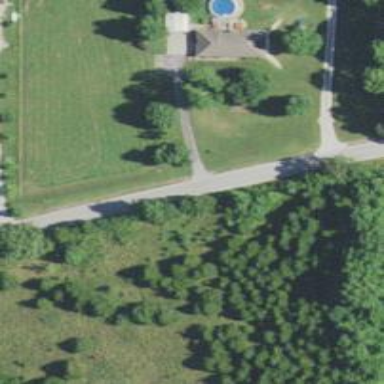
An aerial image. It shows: Driveway leading to service road.